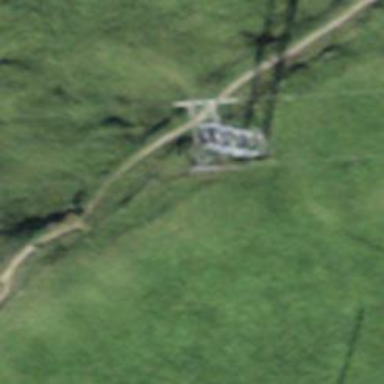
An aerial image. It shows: Cable car.